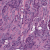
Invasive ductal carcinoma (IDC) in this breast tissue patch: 1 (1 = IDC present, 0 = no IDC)